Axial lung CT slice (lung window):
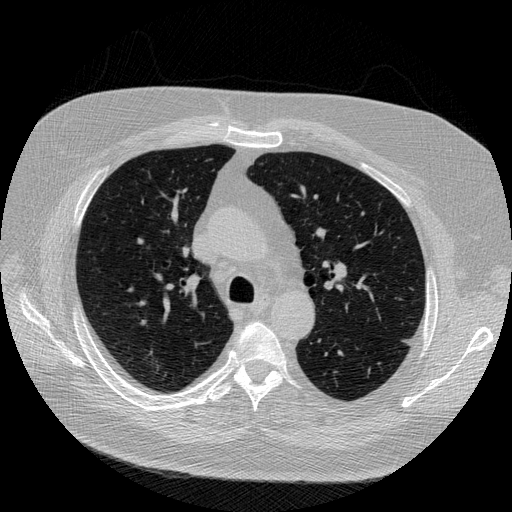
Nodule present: no